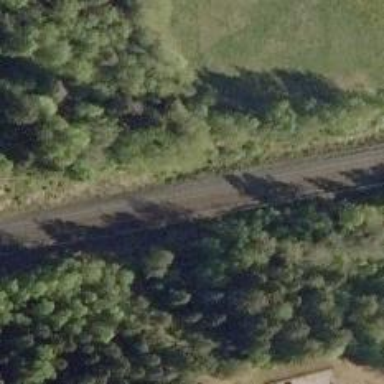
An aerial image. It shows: Railway signal supported by catenary mast.